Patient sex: M
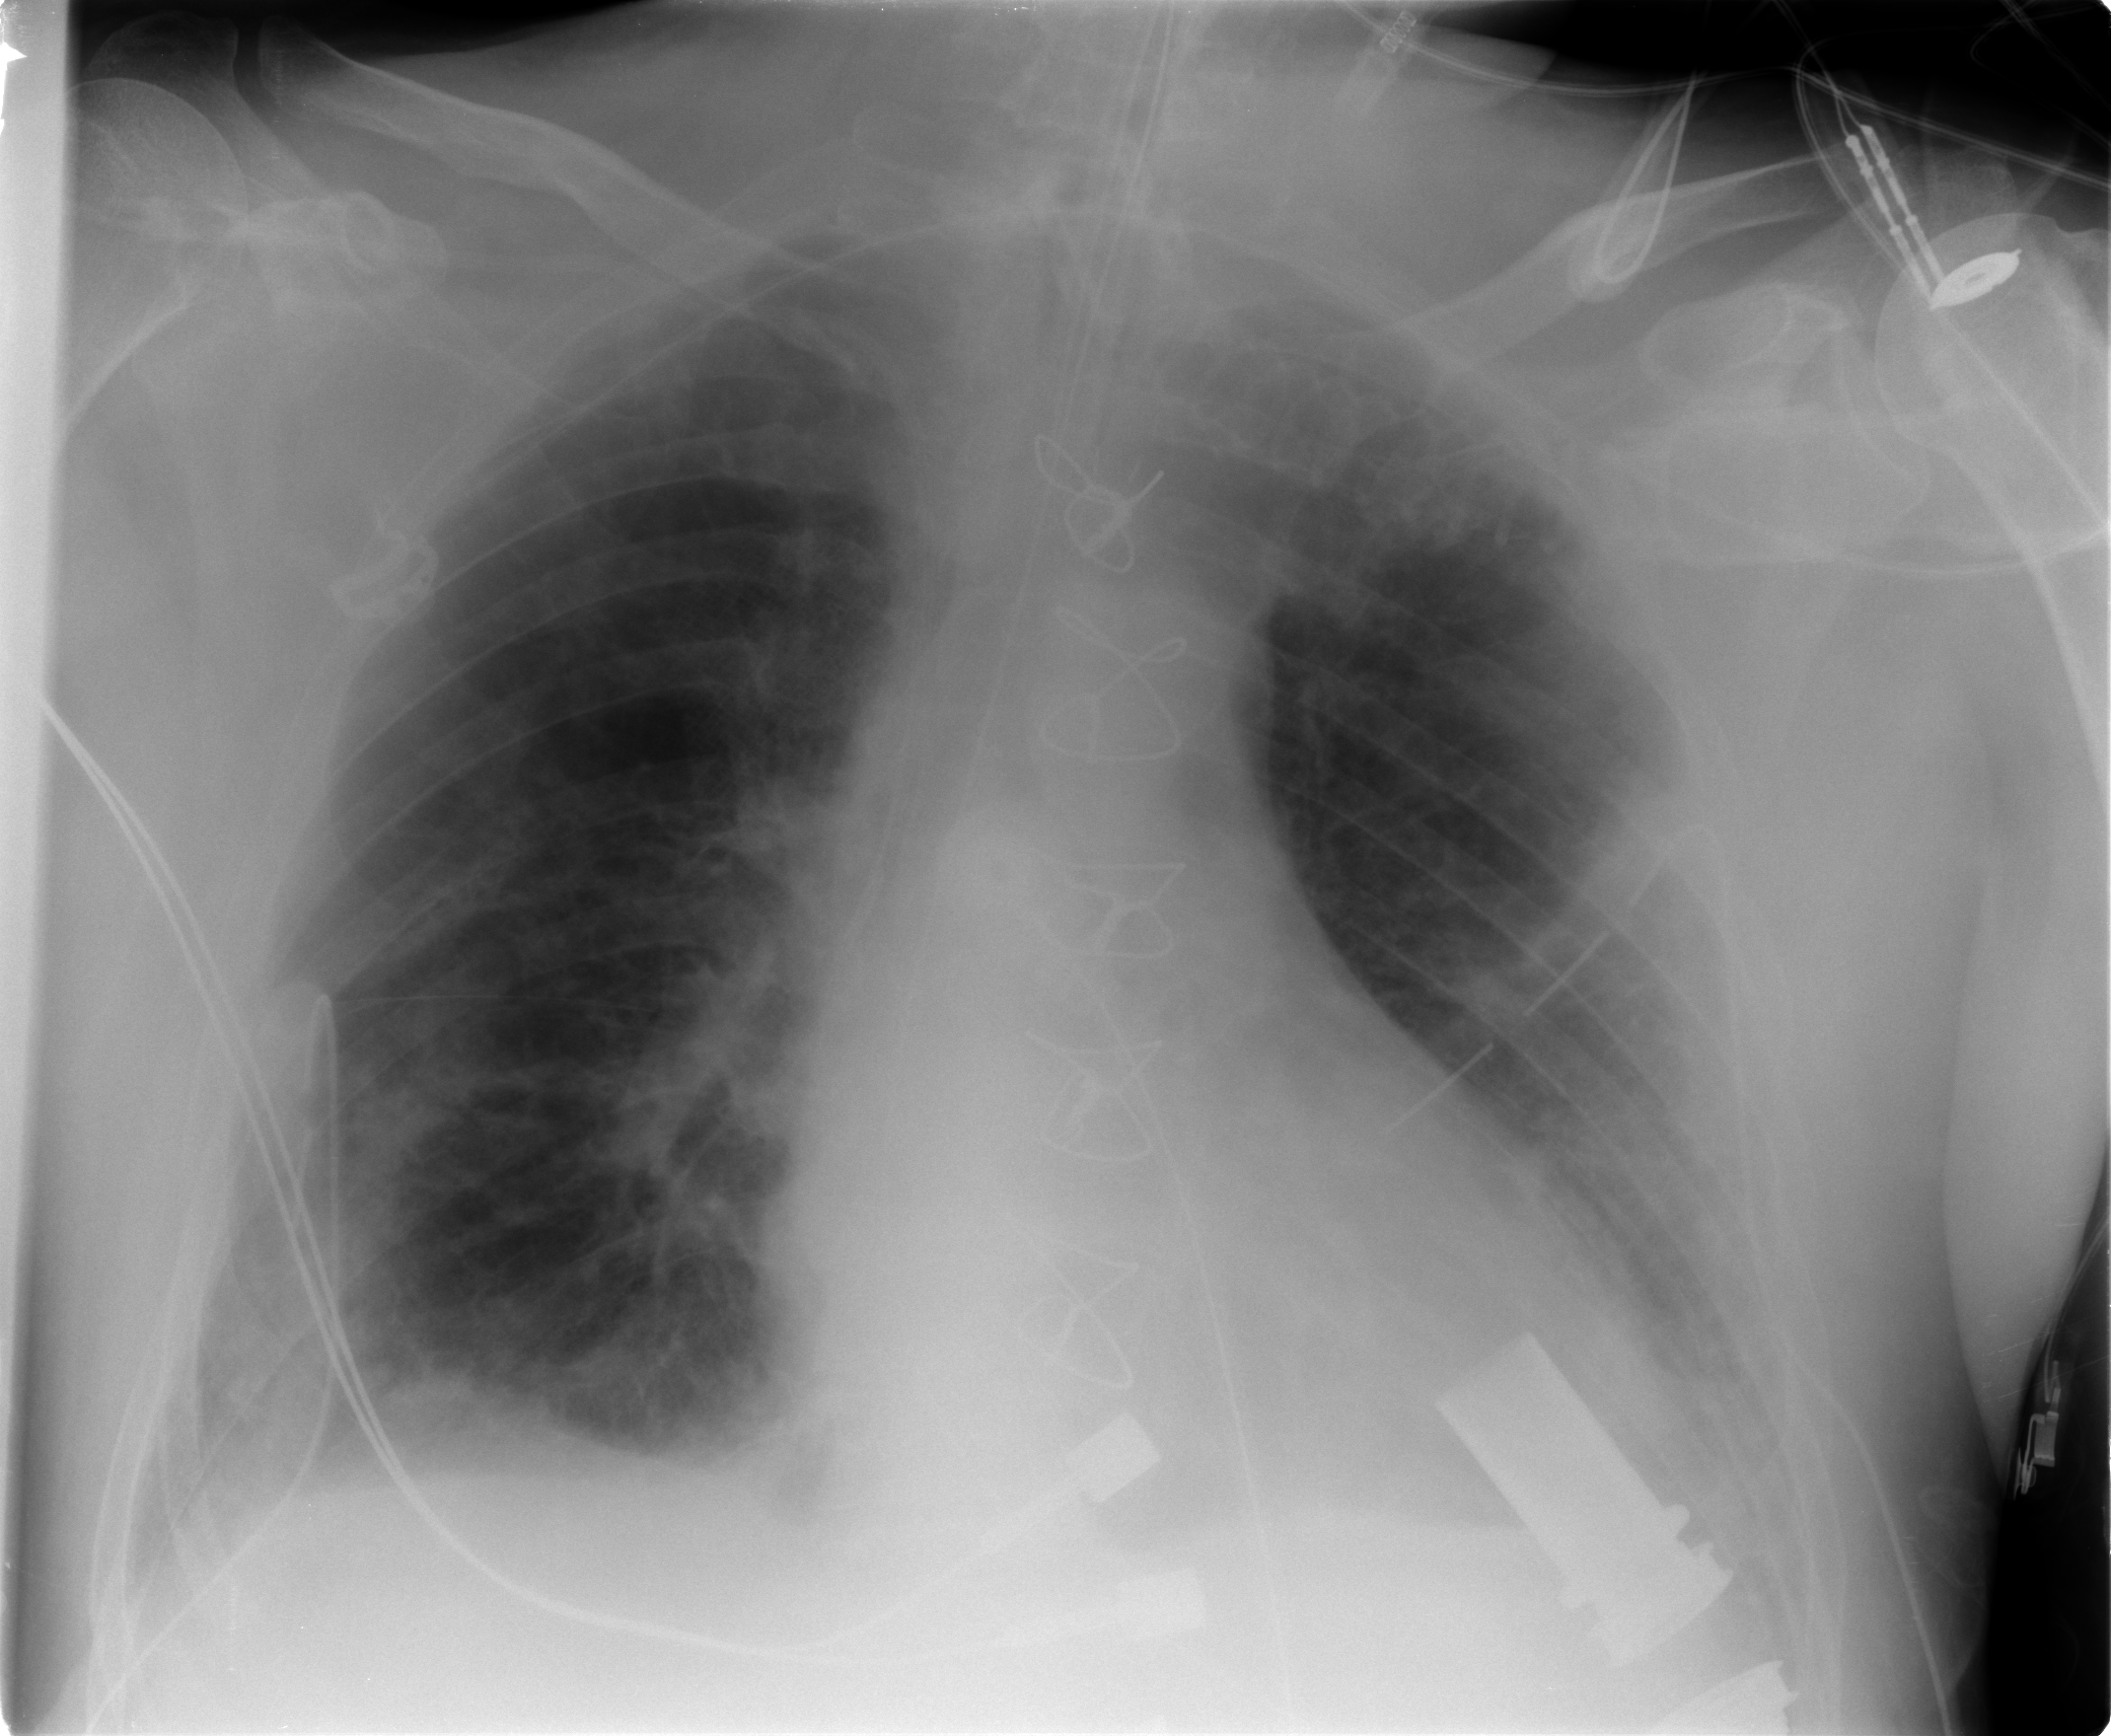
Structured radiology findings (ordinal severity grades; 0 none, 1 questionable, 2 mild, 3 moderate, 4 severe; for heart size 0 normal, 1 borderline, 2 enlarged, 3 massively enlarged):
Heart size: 2
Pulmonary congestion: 2
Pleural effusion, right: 2
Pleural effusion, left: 2
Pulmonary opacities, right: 0
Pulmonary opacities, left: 2
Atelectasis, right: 2
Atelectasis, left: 2